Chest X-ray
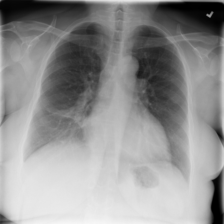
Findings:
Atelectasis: negative
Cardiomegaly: negative
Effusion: negative
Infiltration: positive
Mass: negative
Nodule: negative
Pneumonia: negative
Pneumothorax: negative
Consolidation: negative
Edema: negative
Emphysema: negative
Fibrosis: negative
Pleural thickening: negative
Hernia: negative